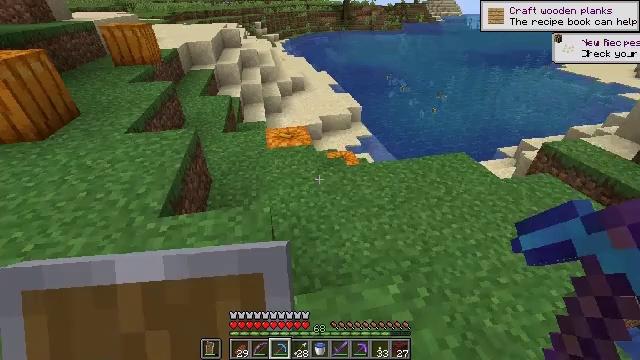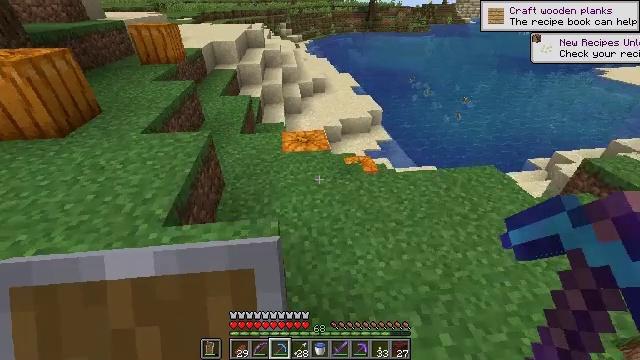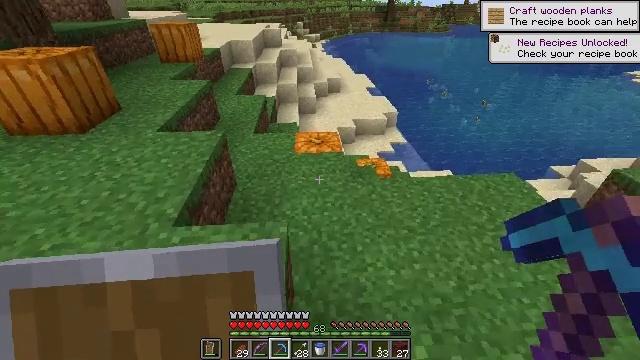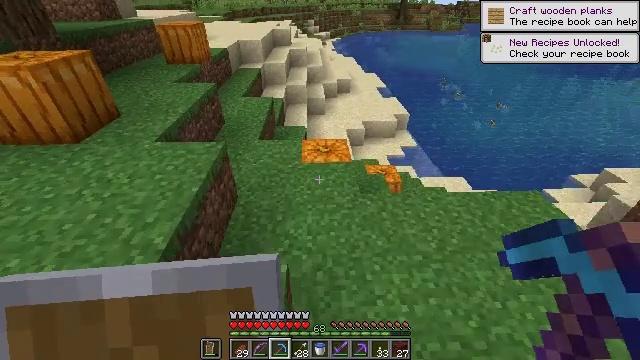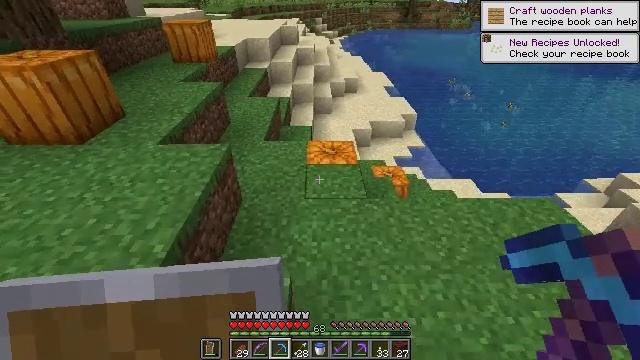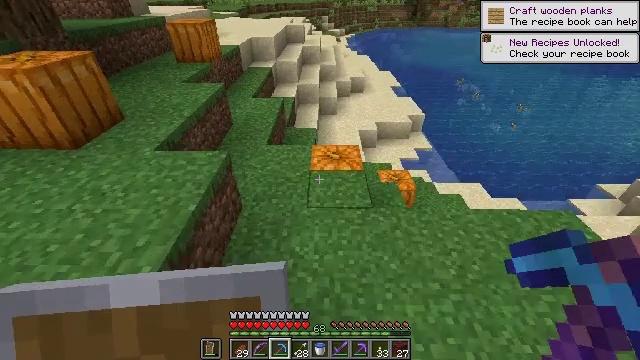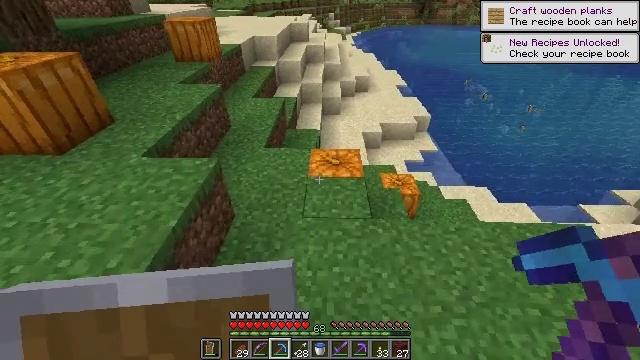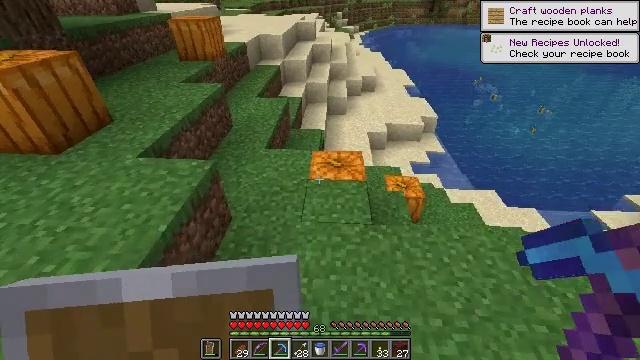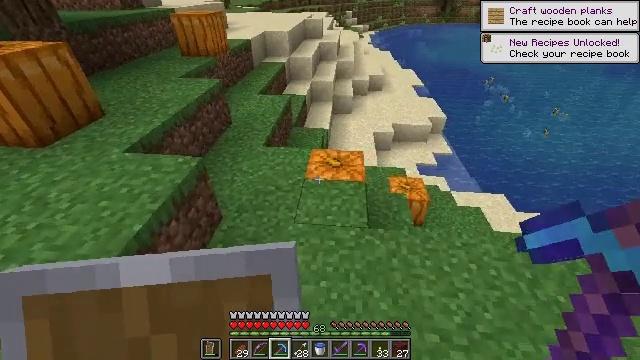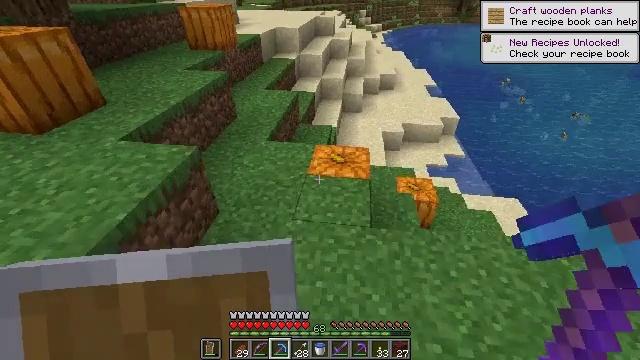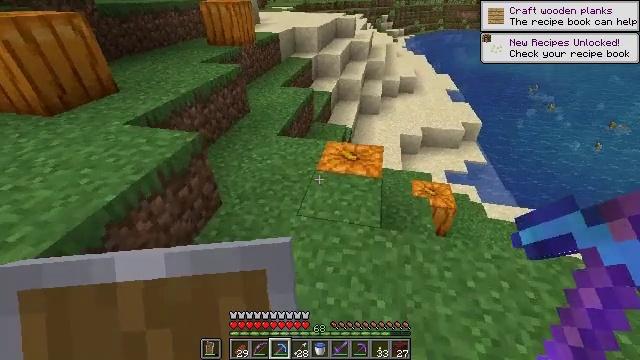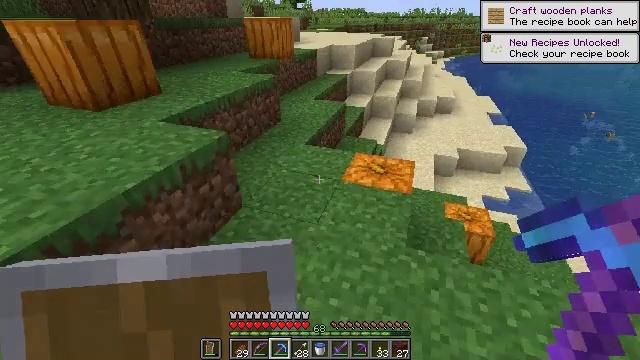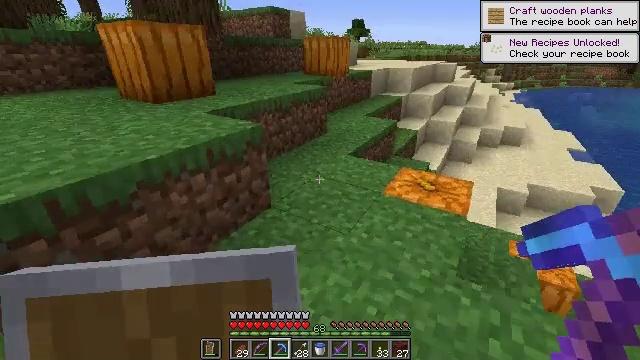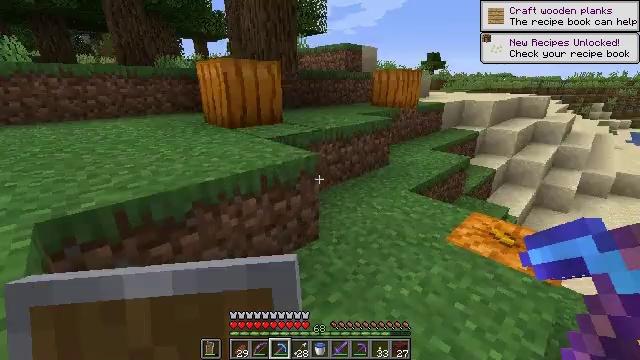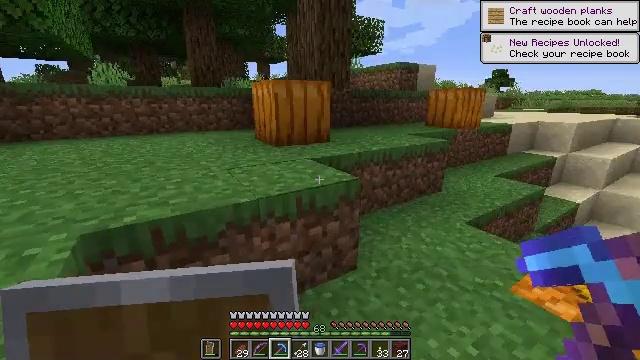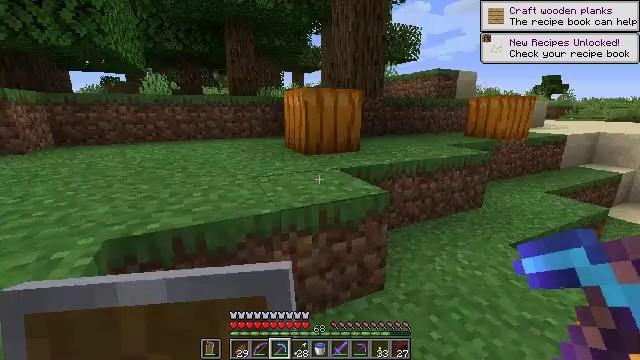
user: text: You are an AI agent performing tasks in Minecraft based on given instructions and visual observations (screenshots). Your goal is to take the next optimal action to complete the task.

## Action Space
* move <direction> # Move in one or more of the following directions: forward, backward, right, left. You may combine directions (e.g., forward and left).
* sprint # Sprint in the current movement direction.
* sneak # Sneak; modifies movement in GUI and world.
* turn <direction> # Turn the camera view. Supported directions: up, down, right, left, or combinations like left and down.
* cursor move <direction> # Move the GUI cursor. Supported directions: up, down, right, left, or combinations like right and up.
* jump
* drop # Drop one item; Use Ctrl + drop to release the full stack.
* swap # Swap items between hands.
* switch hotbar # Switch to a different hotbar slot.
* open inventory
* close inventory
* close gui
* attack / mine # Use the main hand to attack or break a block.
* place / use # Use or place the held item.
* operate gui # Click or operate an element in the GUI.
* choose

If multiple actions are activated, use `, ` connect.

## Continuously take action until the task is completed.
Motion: motion action
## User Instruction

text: Break the pumpkin to collect it.
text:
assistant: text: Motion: move forward, turn left
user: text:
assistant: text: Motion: move forward, turn left
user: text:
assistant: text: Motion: move forward, turn left
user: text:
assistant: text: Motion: move forward, turn left
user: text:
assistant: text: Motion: move forward and move right, turn left
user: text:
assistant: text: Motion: move forward and move right, turn left
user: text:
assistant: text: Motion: move forward and move right, turn left
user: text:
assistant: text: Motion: move forward and move right, turn left
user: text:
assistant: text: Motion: move forward and move right, turn left
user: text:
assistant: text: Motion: move forward, turn left
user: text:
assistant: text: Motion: move forward, turn left and up
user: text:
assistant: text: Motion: move forward, turn left and up
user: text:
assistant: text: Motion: move forward, turn left and up
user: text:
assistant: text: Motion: move forward, turn left and up
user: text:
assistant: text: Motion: move forward, turn left and up
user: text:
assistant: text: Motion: move forward, turn left and up
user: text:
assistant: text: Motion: move forward, turn left, jump
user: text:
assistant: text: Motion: move forward, jump
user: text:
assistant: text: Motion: move forward, jump
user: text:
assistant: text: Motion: move forward, jump
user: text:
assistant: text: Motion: move forward
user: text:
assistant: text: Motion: move forward, turn right
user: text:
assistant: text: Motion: move forward and move left, turn right and down
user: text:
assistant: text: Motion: move forward and move left, turn right and down
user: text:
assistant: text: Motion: move forward and move left, turn right and down
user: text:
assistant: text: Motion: move forward and move left, turn right and down
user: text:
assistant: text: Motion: move forward and move left, turn right and down
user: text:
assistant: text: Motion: move forward and move left
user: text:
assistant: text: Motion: move forward and move left, turn right
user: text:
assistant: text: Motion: move forward and move left